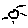
Label: sun